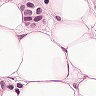
Metastatic tissue present: yes